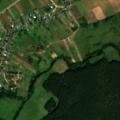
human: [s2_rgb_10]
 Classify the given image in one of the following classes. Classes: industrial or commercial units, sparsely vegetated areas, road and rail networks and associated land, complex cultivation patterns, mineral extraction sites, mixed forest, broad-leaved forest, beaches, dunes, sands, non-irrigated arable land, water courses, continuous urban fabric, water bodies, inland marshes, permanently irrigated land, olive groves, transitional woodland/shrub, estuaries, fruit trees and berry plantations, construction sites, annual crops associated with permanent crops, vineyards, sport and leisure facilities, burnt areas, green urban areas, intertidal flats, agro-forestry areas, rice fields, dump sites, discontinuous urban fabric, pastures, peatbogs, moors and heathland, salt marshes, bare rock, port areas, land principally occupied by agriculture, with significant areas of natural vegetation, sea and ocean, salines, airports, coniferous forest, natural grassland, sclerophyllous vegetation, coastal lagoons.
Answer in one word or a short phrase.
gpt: discontinuous urban fabric, non-irrigated arable land, pastures, complex cultivation patterns, coniferous forest